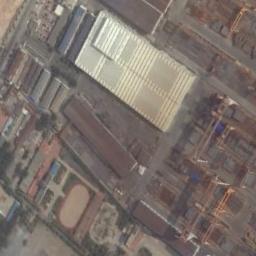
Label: industrial_area